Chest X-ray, PA view. Patient: 50 years old, sex M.
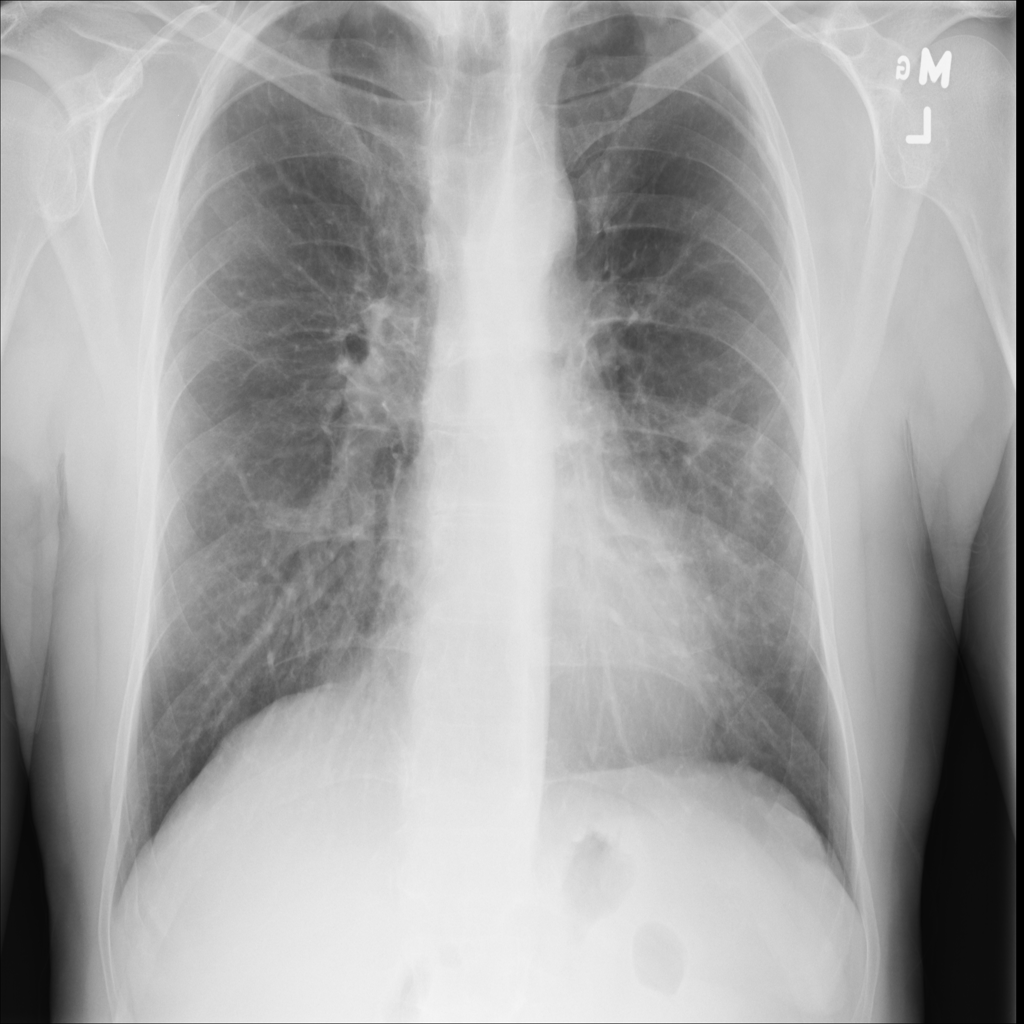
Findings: Nodule, Pleural_Thickening